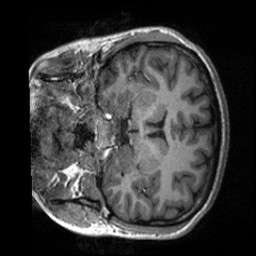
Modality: T1w
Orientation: coronal
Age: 22
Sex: female
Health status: healthy
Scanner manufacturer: siemens
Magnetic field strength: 3 T
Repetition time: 2 s
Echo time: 0.00232 s